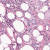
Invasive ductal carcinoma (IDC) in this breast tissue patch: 0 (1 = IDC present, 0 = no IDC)